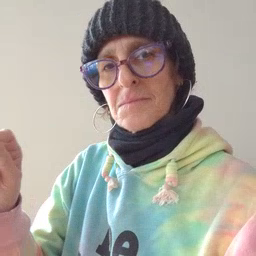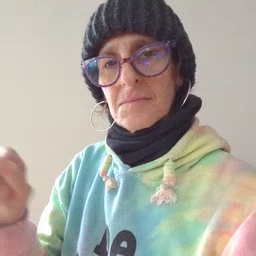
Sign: pen